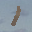
Label: 1